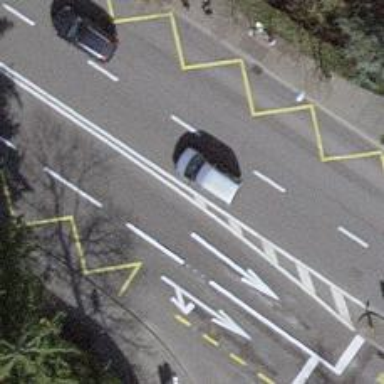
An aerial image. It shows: Bus stop with designated stop position for public transport.